Question: I am trying to see the tables I've made in my project with h2 in the sql workbench, but after connecting to my database I only see this snapshot:

how can I see and access the contents of my database?
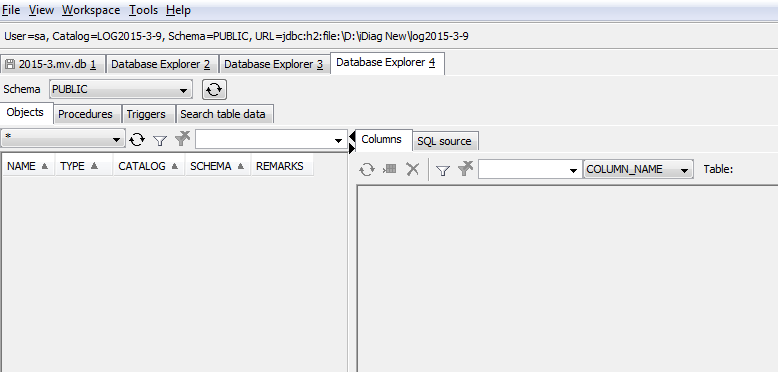
Answer: Tables can be show by using 'show tables'
You can write queries by going to 'view > statement'.